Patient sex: M
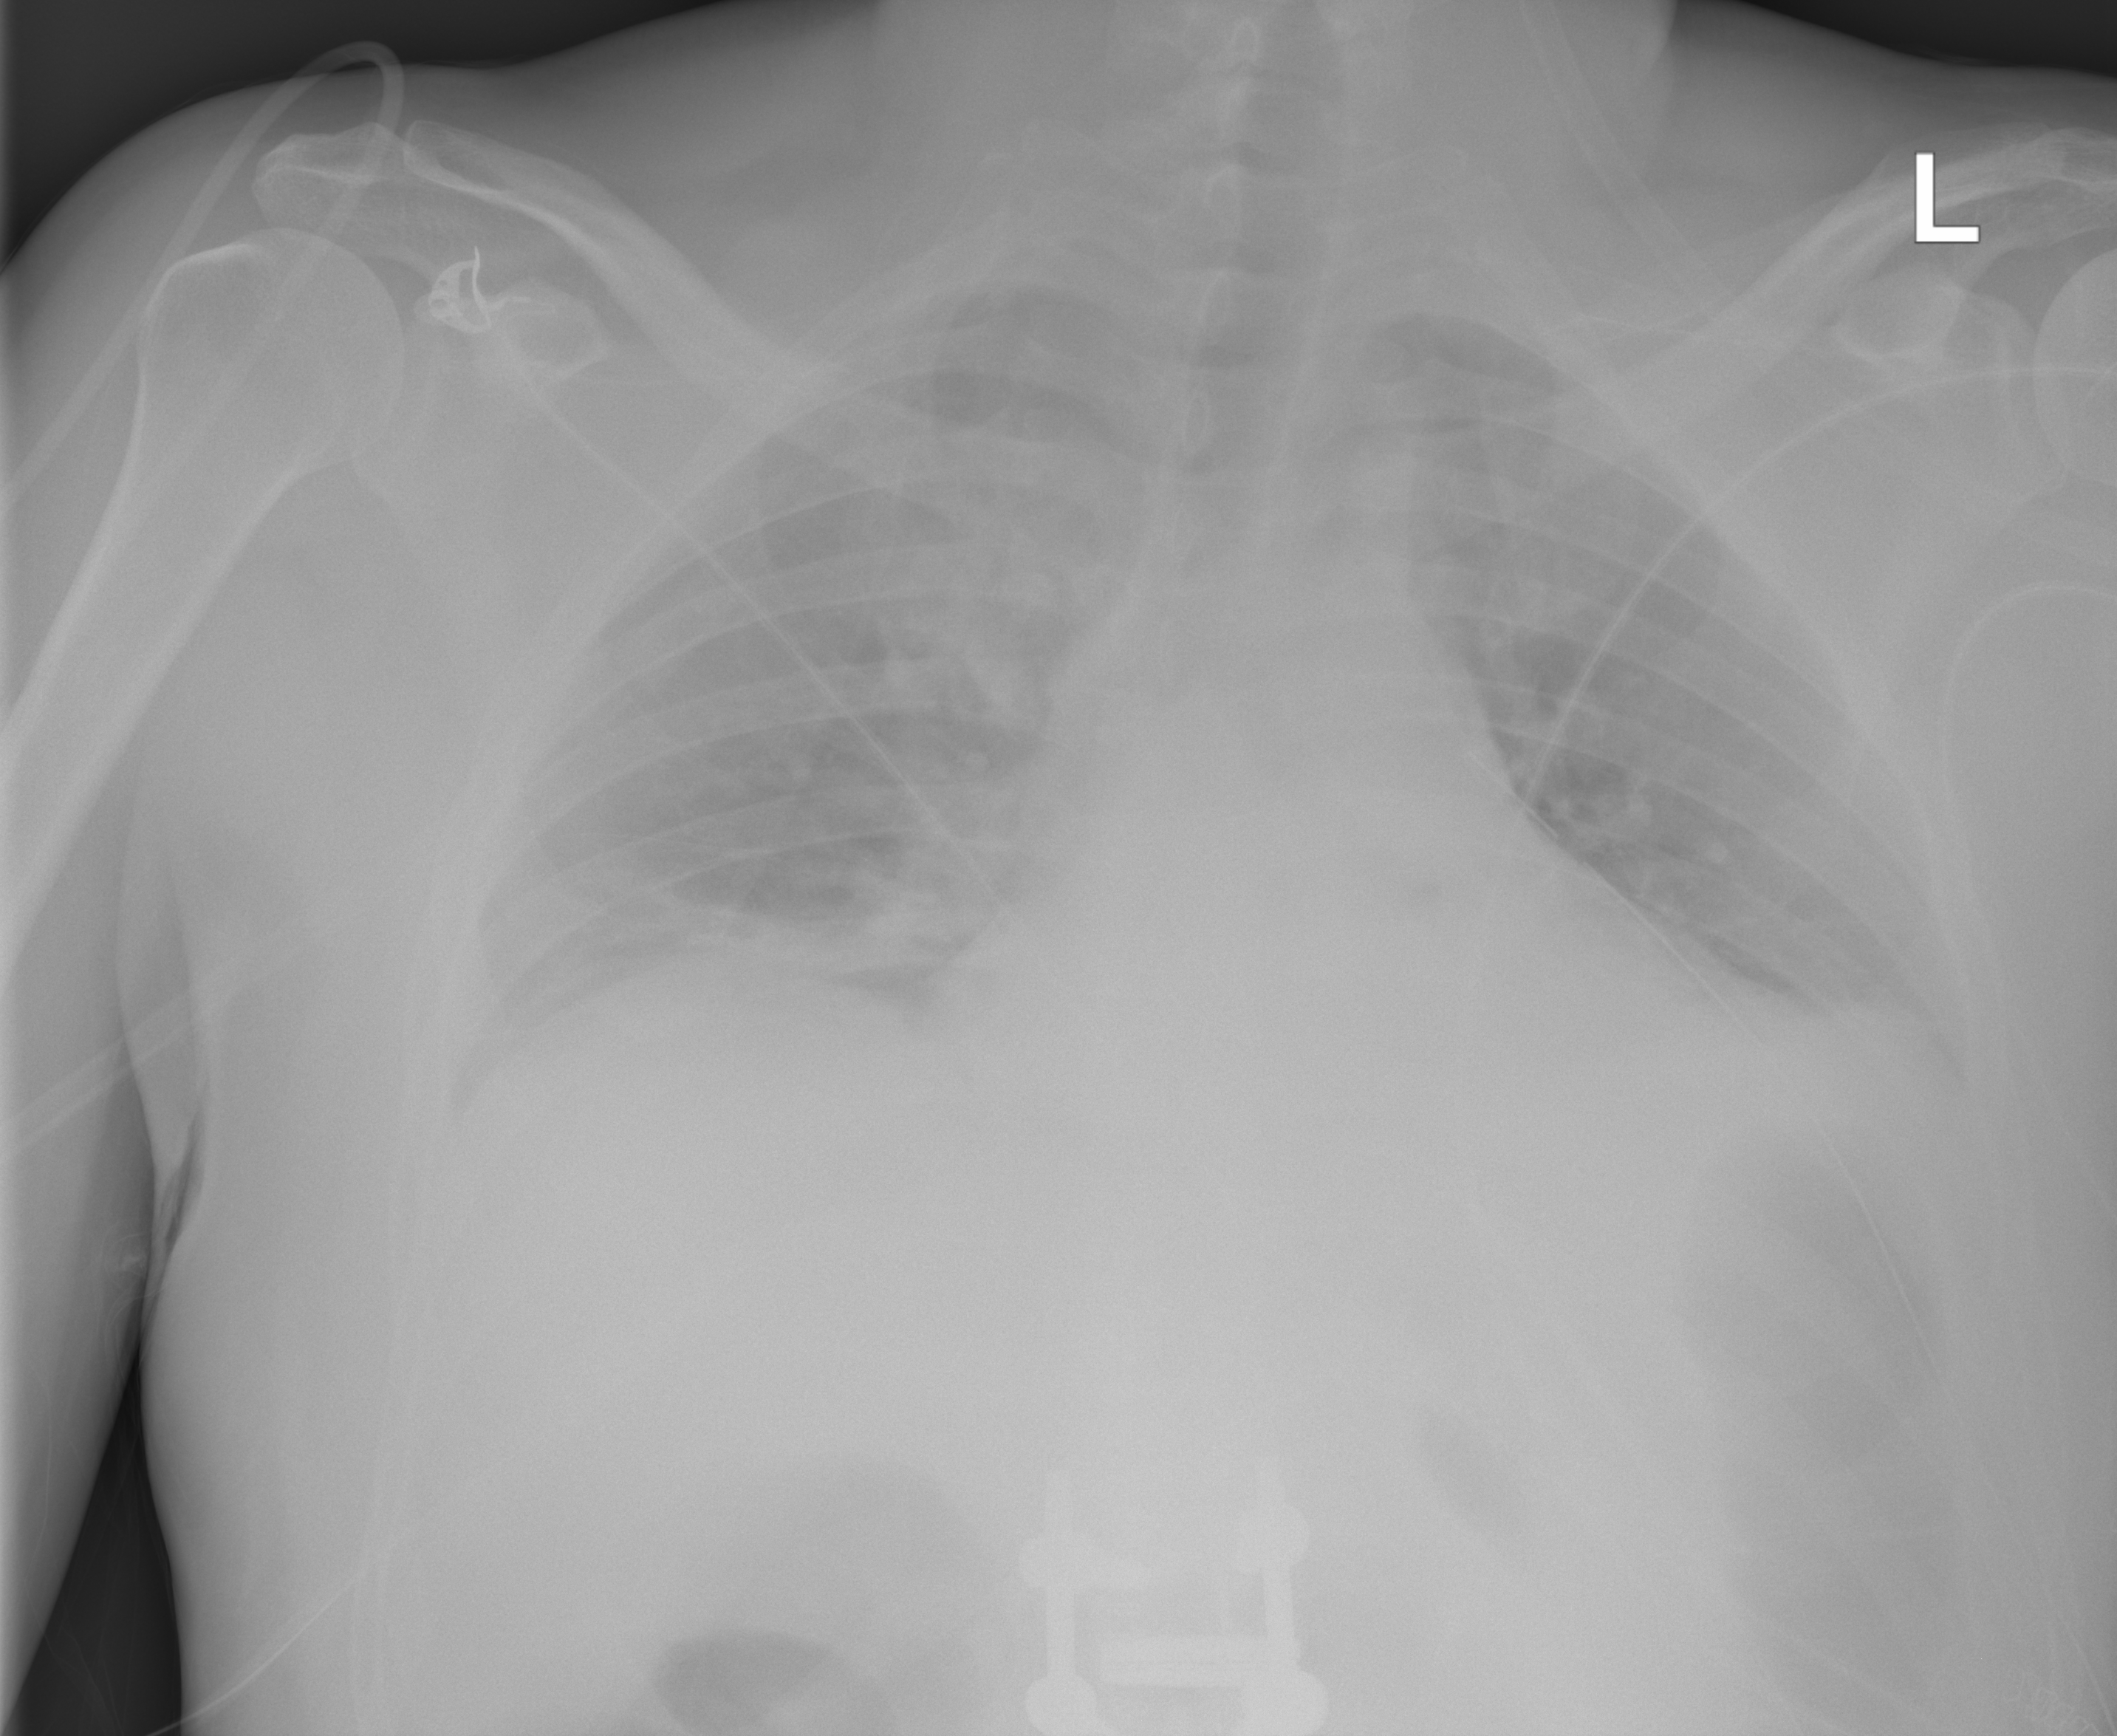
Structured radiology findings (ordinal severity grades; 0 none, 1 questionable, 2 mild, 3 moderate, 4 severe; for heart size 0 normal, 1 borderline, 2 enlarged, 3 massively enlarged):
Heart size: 1
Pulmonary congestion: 0
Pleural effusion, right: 0
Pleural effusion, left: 0
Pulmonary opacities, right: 0
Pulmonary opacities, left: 0
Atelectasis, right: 2
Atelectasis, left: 2